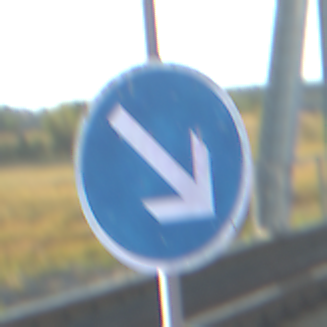
Verkehrszeichen: VorgeschriebeneVorbeifahrtRechts
Umgebung: Outdoor, RoadRail
Tageszeit: SunriseSunset
Wetter: Clear
Licht: Natural
Jahreszeit: NotSpecified
Kontrast: HighContrast